Question: Count the number of objects in the diagram.
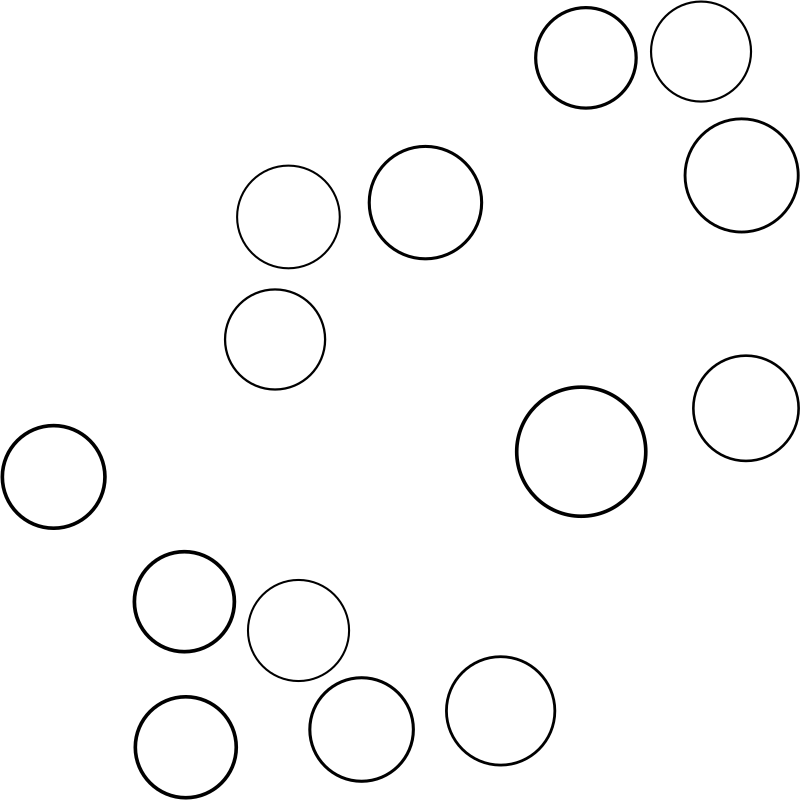
Answer: 14